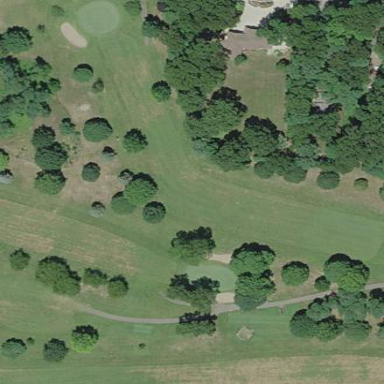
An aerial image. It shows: Golf fairway in the image.